Interaction volume radius: 10 \u00c5
Interaction volume height: 20 \u00c5
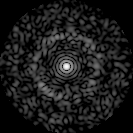
Disorder parameter: 0.8231